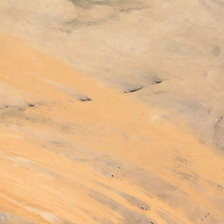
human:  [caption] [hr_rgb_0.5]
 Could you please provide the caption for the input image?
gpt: there are some bright orange lines on the desert with some black short lines .

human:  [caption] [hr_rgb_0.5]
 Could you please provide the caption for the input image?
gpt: a gully divids the desert into two parts which are different in colors .

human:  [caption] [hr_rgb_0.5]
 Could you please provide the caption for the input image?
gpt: brighter sand is shedded on this darker desert .

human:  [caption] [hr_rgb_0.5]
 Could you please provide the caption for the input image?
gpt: there are some bright orange lines on the desert with some black short lines .

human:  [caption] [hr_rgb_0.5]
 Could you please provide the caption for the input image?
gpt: it is a piece of khaki desert .